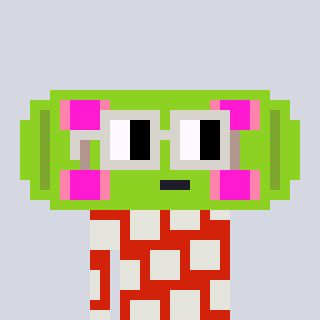
a pixel art character with square light gray glasses, a skateboard-shaped head and a red-colored body on a cool background